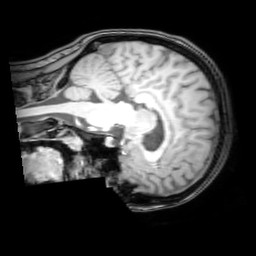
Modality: T1w
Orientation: sagittal
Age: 21
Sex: female
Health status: healthy
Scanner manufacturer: philips
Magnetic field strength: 3 T
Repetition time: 0.012 s
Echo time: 0.0037 s